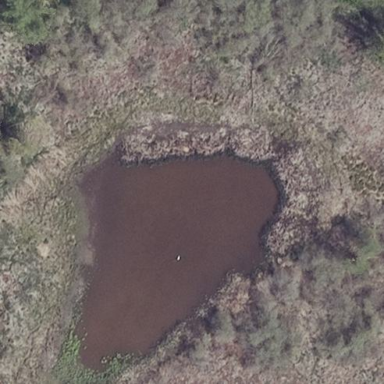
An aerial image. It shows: Pond surrounded by natural water.